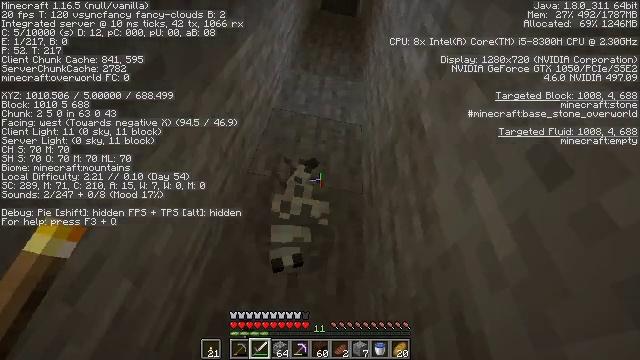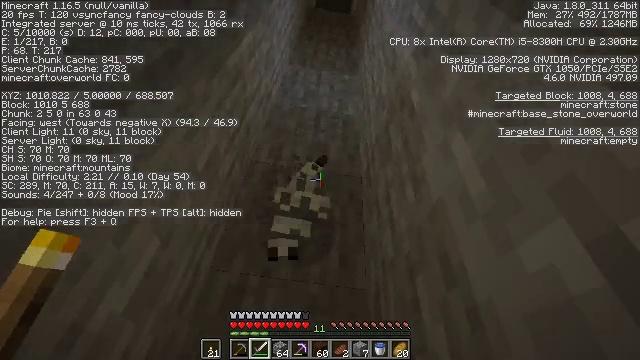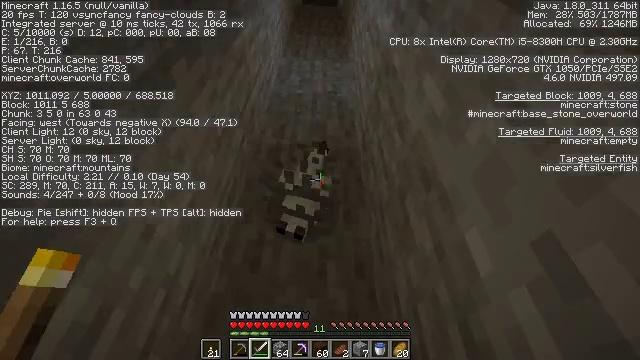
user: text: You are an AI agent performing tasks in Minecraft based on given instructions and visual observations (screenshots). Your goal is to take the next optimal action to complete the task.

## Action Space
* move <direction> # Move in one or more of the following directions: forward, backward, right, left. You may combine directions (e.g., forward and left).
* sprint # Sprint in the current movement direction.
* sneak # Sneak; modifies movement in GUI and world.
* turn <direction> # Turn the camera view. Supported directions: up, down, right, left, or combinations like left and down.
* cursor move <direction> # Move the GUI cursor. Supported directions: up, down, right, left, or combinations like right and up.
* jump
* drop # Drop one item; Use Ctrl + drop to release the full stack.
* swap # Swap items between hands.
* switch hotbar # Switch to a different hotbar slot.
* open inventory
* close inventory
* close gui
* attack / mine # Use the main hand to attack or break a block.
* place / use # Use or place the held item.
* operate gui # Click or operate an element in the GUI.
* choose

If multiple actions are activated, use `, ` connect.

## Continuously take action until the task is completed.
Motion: motion action
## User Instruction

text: Kill a silverfish.
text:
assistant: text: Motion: move back, attack / mine
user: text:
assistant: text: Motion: move back
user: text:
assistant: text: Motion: no_op